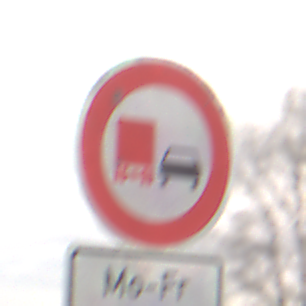
Verkehrszeichen: UeberholverbotKraftfahrzeuge
Zusatzzeichen unten: ZeitangabenMitBeschraenkungAufWochentage2
Umgebung: Outdoor, Nature
Tageszeit: Midday
Wetter: Overcast
Licht: Natural
Jahreszeit: NotSpecified
Kontrast: LowContrast